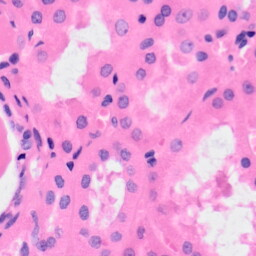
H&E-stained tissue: Kidney